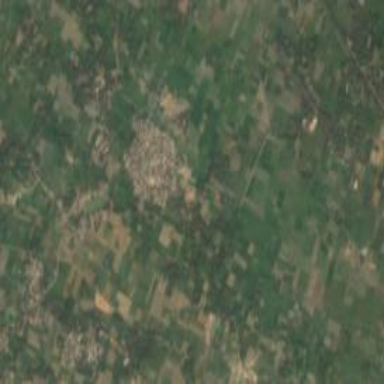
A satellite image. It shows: Village.